Question: When using the Filter function from the Edition menu in Excel 2007, little arrows shows on the bottom right of the header cells. When clicking on one, a list of every different value from that column popup with the option to select them.

How can you get thoses values and loop throug them using VBA?
I've tried this :
'''
Dim Filter As Range
For Each Filter In Range(Cells(2, 1), Cells(2, 1).End(xlDown)).SpecialCells(xlCellTypeVisible).Cells
MsgBox (Filter.value)
Next Filter
'''
But it dosen't work (it loop trough all the cells of the column). Maybe it's because the arrow is not "clicked" when running the macro. I've found the this 'For Each' loop in <URL> talking about Excel 2002.
[EDIT]
The following is not the solution that I'm looking for, as it takes far more time to execute than the native Excel way, but it is an acceptable workaround.
'''
Dim values As New Collection
Dim RowCount As Long
RowCount = Cells(Rows.Count, "A").End(xlUp).Row
Dim IsUnique As Boolean
For i = 2 To RowCount
IsUnique = True
For Each value In values
If value = Range("A" & i).value Then
IsUnique = False
End If
Next value
If IsUnique Then
values.Add Range("A" & i).value
End If
Next i
'''
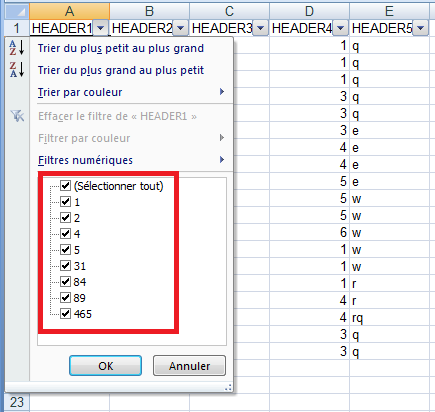
Answer: Find returns a Range object that represents the first cell where that information is found.
You can use the FindNext and FindPrevious methods to repeat the search
This example finds all cells in the range A1:A500 on worksheet one that contain the value 2 and changes it to 5.
'''
With Worksheets(1).Range("a1:a500")
Set c = .Find(2, lookin:=xlValues)
If Not c Is Nothing Then
firstAddress = c.Address
Do
c.Value = 5
Set c = .FindNext(c)
Loop While Not c Is Nothing And c.Address <> firstAddress
End If
End With
'''